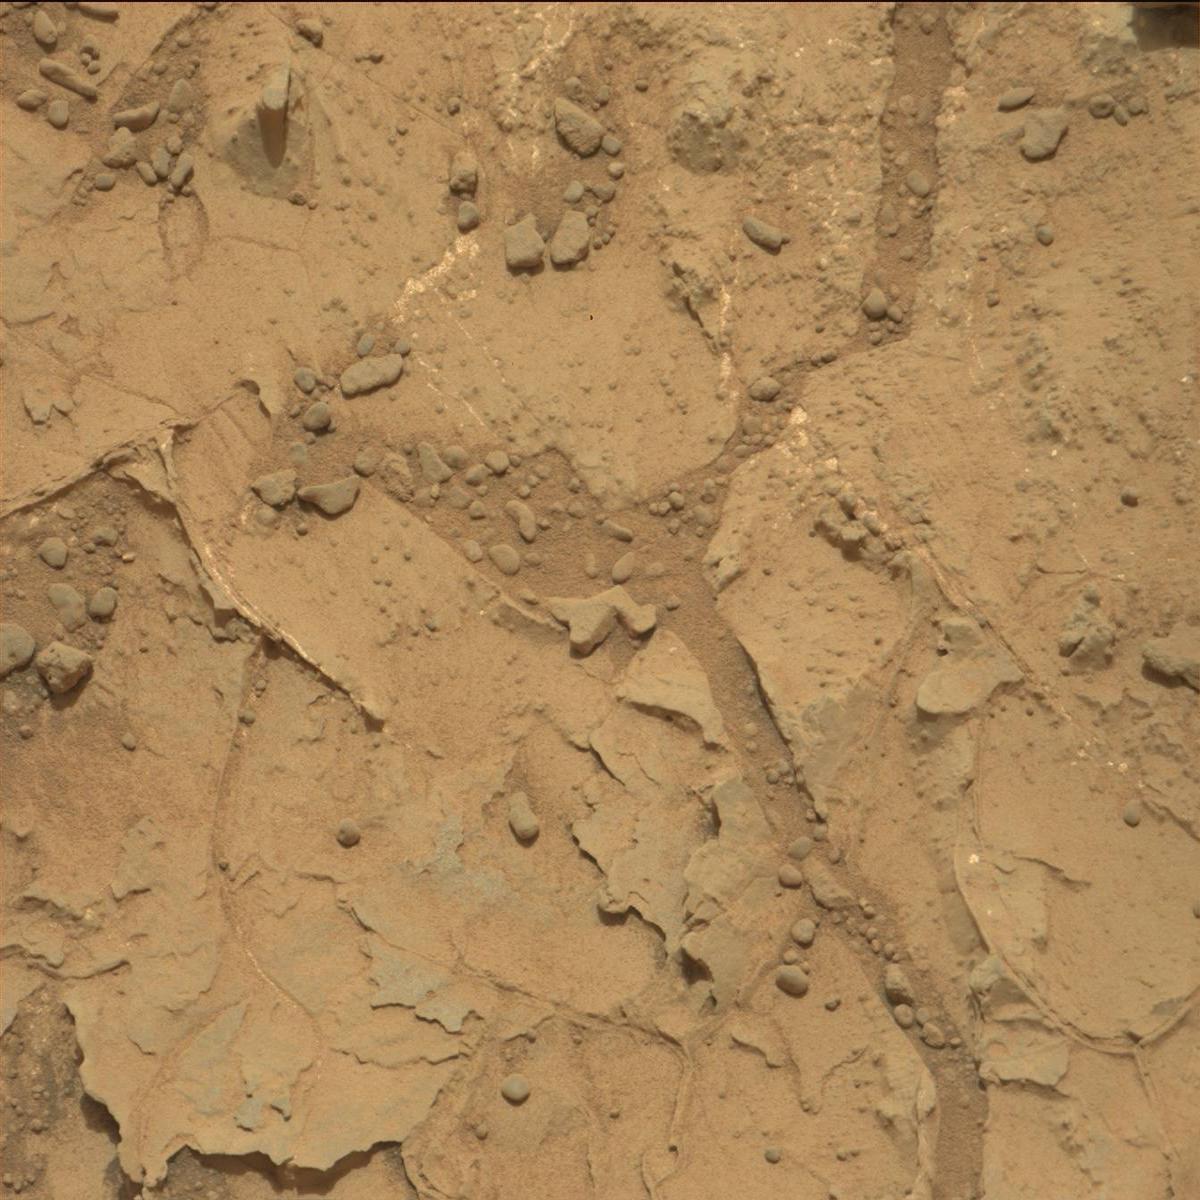
Terrain classes present: Bedrock, Rock, Sand / Soil